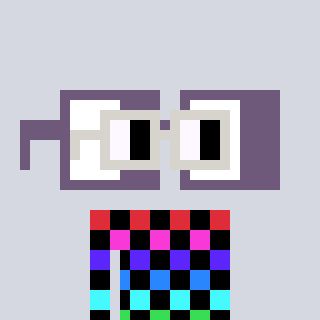
a pixel art character with square light gray glasses, a glasses-shaped head and a grayscale-colored body on a cool background